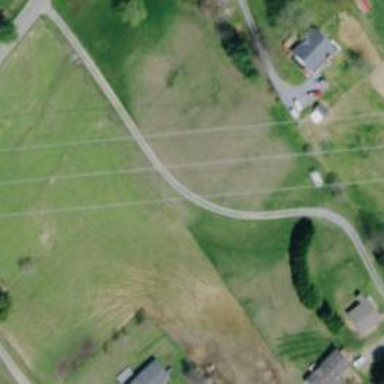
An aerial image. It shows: Driveway.